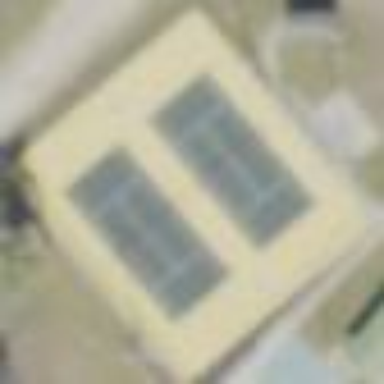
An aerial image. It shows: Tennis court on the leisure land pitch.